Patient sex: M
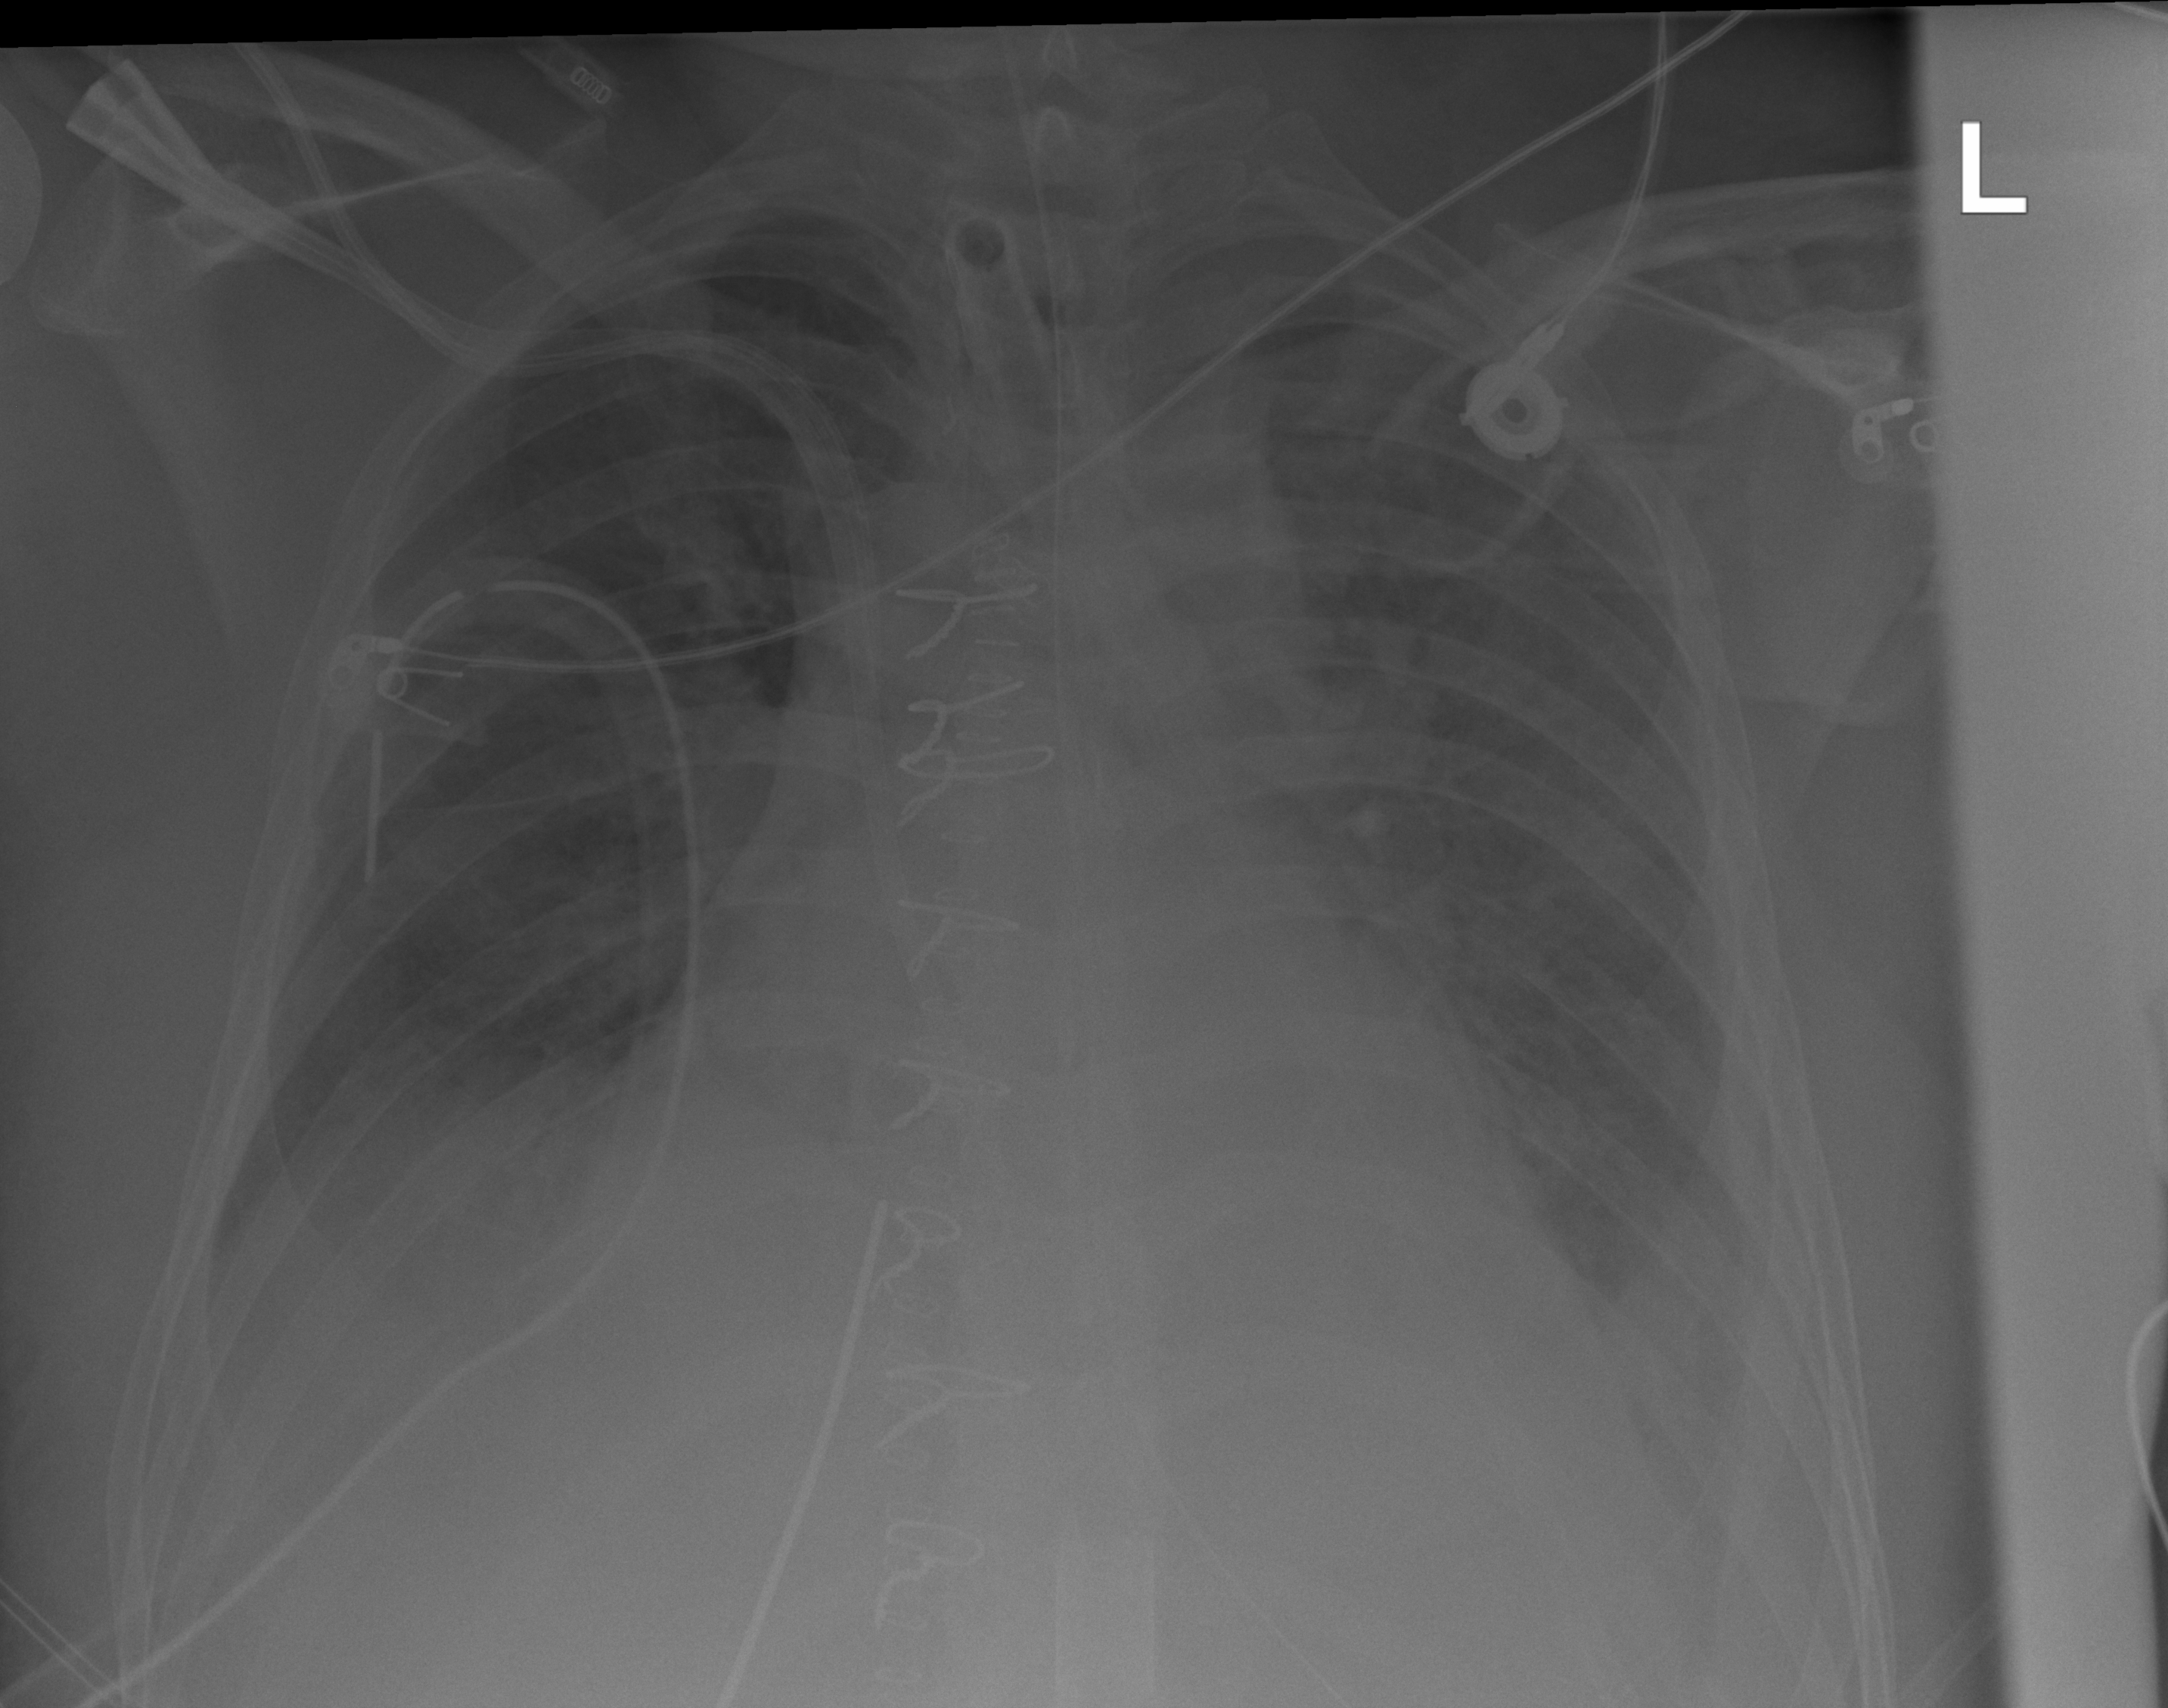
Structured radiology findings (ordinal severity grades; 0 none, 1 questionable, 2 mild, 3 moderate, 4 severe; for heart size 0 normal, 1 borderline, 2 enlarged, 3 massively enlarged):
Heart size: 2
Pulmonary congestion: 2
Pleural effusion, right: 2
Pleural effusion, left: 2
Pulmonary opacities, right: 0
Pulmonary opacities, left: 2
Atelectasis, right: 2
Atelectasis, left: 2